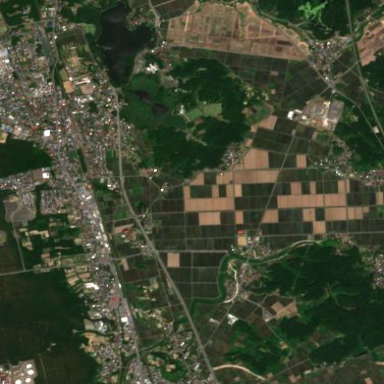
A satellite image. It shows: Farmland with rice crops producing rice.